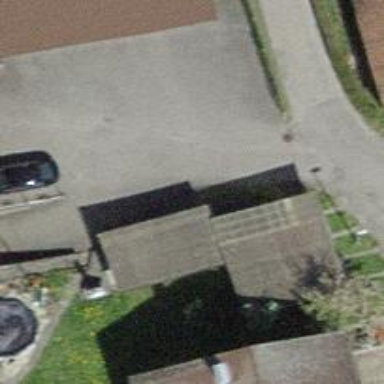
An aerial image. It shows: View of roof of building.